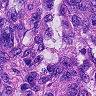
Metastatic tissue present: yes